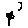
Label: flower